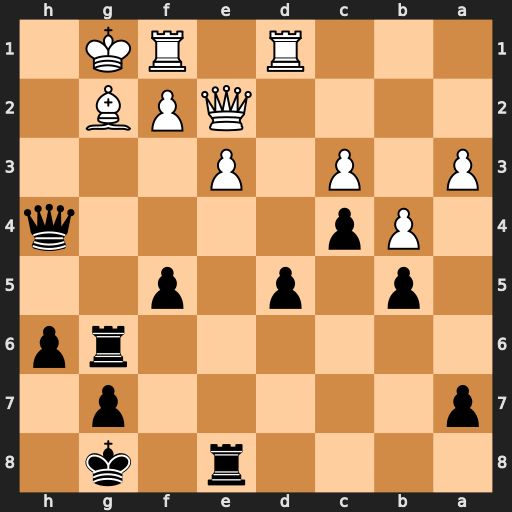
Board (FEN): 4r1k1/p5p1/6rp/1p1p1p2/1Pp4q/P1P1P3/4QPB1/3R1RK1
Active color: b
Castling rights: -
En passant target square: -
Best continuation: Rxg2+ Kxg2 Re6 Qf3 Rg6+